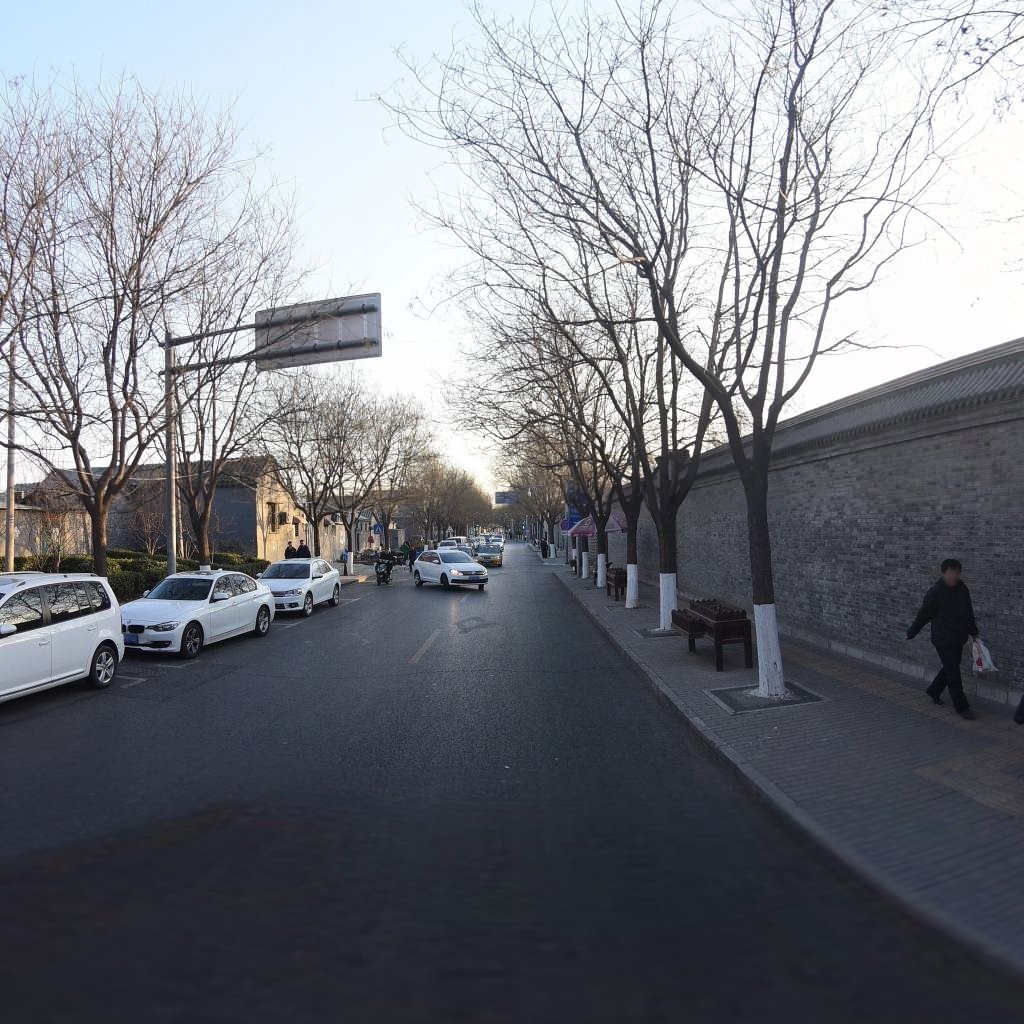
Region: Dongcheng
Road damage annotations: longitudinal crack, transverse crack